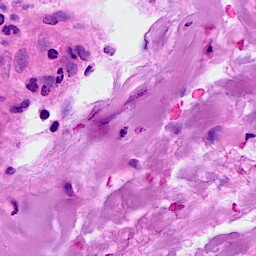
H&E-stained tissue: Breast